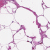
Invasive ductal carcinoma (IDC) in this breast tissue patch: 0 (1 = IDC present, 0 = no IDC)